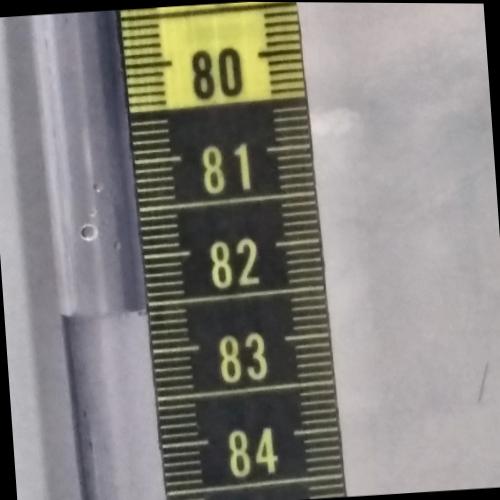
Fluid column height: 82.6 cm